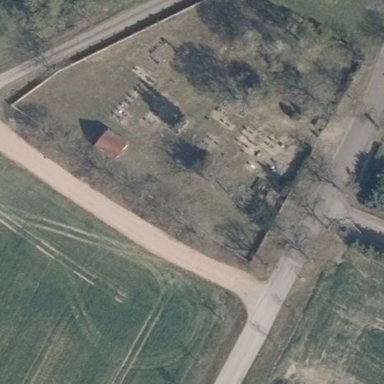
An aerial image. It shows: Cemetery.